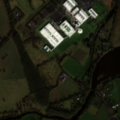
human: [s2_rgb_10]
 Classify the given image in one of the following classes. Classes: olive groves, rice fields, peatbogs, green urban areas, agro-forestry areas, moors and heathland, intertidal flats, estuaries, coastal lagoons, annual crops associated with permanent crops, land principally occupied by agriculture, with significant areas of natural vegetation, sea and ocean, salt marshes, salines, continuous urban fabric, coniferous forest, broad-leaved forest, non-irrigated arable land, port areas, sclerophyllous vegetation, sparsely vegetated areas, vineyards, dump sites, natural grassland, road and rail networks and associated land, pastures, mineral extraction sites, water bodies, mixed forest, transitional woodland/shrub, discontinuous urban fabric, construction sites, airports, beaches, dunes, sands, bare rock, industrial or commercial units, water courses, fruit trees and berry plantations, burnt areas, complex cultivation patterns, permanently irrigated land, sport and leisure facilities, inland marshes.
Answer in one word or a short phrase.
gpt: industrial or commercial units, non-irrigated arable land, pastures